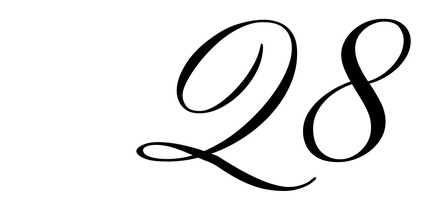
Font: PinyonScript-Regular